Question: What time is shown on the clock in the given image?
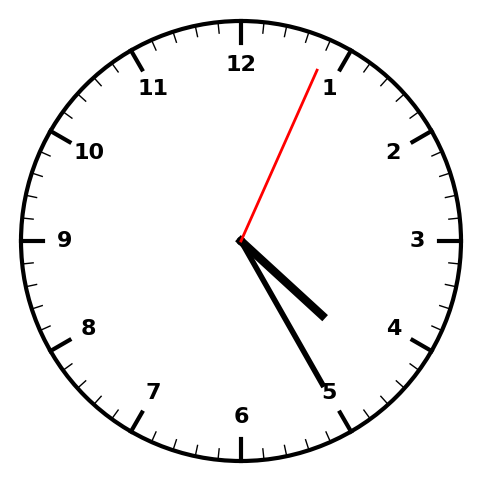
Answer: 04:25:04